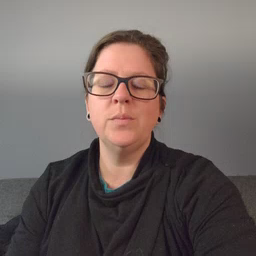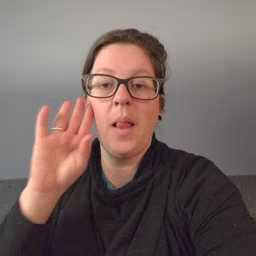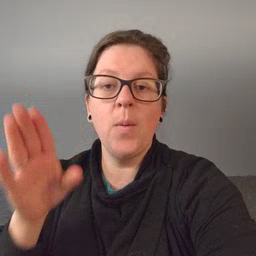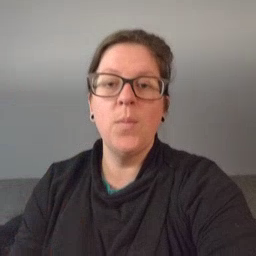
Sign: hello